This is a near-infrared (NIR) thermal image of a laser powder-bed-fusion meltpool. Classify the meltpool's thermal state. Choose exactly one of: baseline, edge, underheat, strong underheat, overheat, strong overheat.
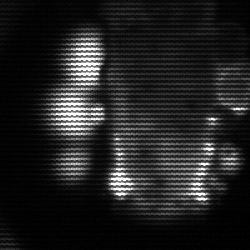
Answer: strong underheat